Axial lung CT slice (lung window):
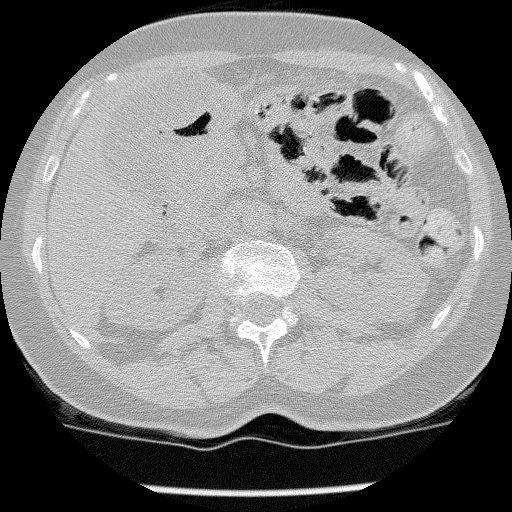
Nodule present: no